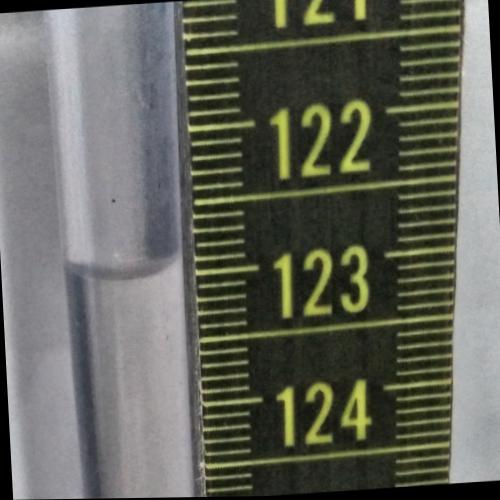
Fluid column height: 123.0 cm